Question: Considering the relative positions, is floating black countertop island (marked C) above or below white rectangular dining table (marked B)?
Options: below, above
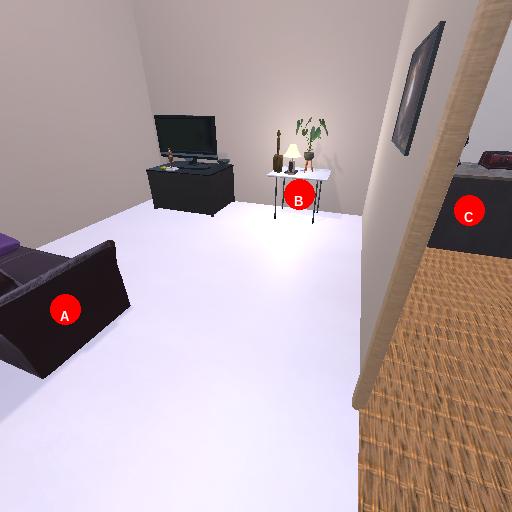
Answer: below